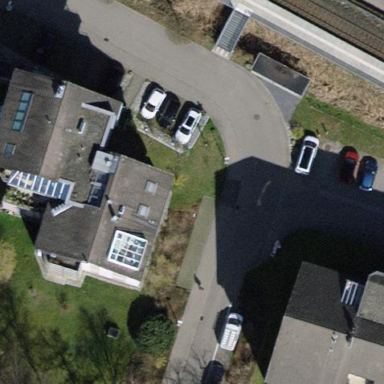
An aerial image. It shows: View of apartment building.